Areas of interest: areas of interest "Business office"
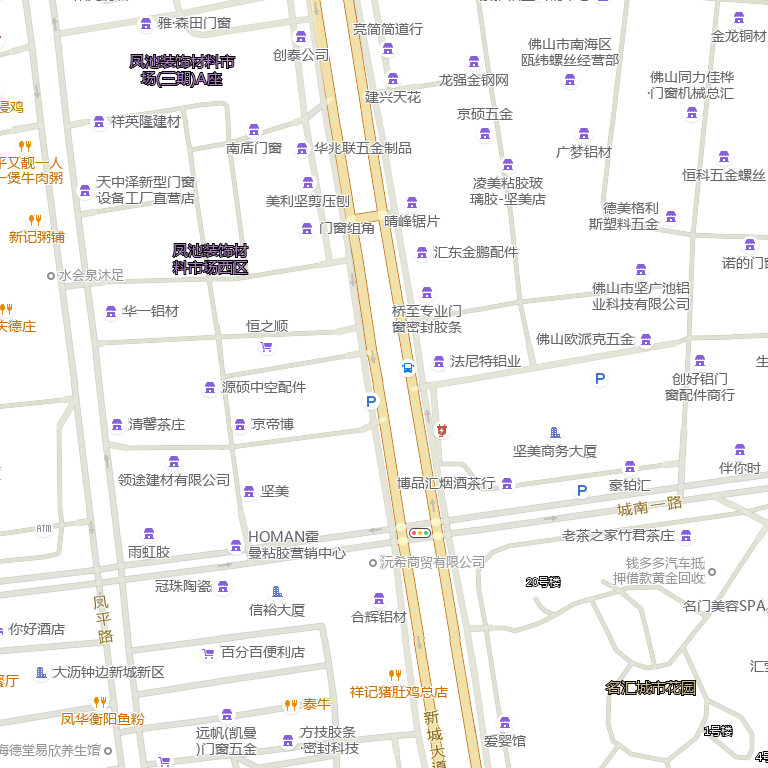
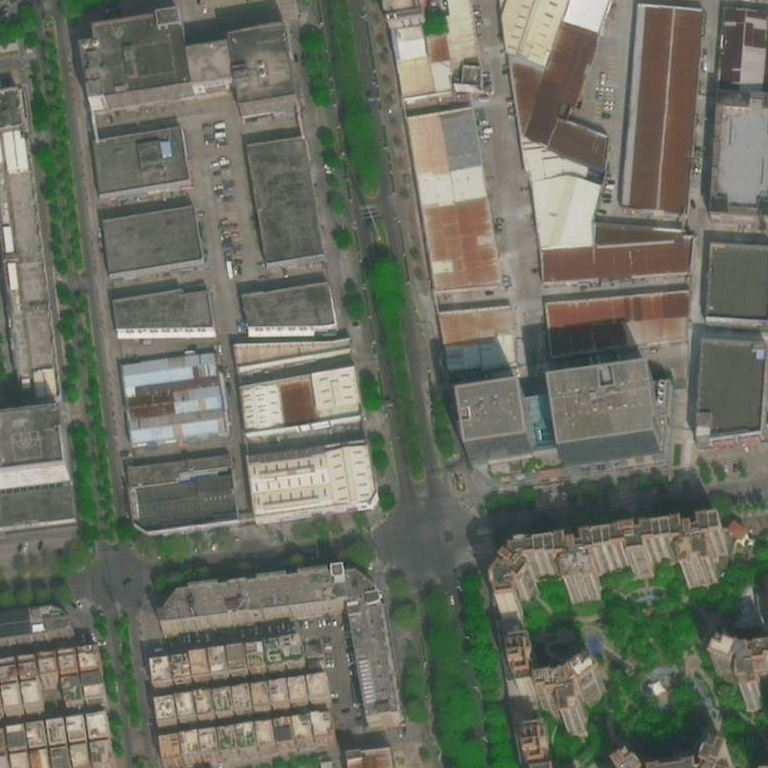